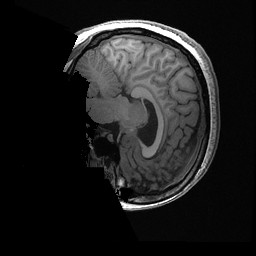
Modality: T1w
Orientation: sagittal
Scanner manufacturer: ge
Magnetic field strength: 3 T
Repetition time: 0.008164 s
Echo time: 0.003184 s